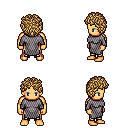
a pixel art fantasy rpg character, male body template, human, tanned skin, chain mail, gold greaves, blonde curly afro hairstyle, four views (front, back, left, right), 2x2 character sprite sheet, small pixel art, hard edges, no anti-aliasing